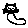
Label: cat